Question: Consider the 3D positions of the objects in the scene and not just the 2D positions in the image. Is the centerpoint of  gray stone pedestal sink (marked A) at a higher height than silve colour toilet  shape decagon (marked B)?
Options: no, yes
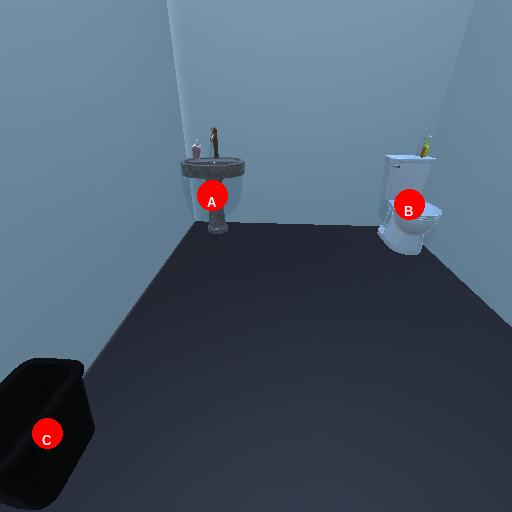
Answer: no